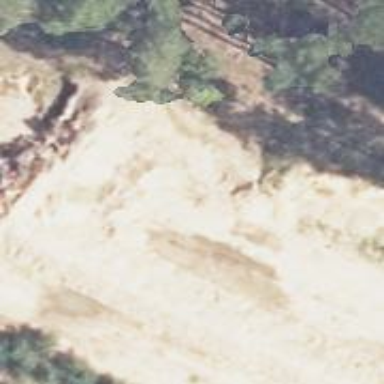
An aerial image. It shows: Abandoned railway.